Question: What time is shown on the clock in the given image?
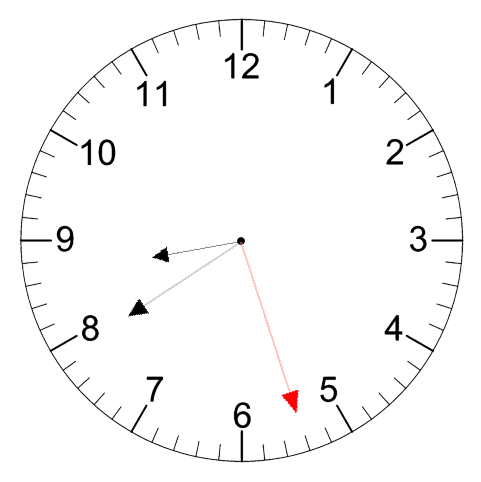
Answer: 08:39:27